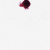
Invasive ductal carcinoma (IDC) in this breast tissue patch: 0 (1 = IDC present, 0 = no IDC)